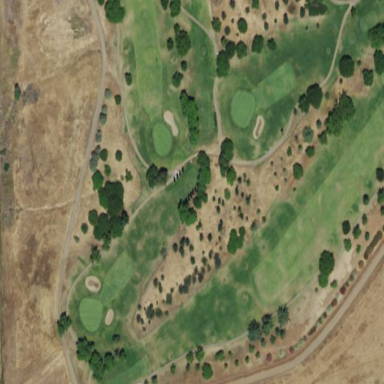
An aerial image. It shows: Rough grassy area used for golf.